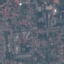
Land use / land cover class: Residential